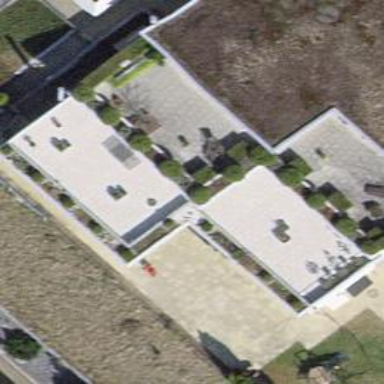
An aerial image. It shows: Terrace building.